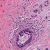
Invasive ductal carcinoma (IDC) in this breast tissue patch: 0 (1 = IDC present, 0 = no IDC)